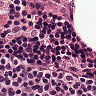
Metastatic tissue present: no